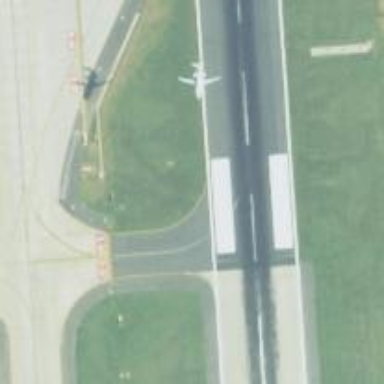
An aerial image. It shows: Image of taxiway at airport.